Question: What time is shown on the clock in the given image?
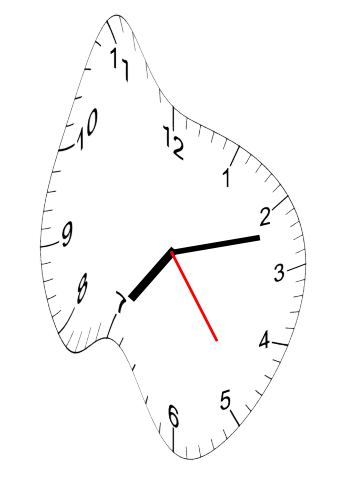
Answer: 07:12:24